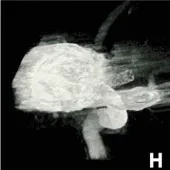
Stage 2. (H) Dyna-CT showing the PED was fully deployed.
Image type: radiology (ct)